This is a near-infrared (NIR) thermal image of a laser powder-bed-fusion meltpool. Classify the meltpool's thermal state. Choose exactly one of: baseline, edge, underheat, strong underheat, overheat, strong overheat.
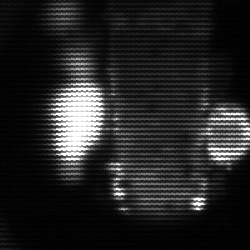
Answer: strong underheat